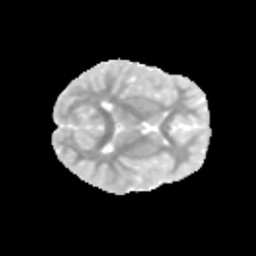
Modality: MD
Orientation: axial
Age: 10
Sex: male
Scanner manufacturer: siemens
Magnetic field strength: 3 T
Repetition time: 3.8 s
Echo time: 0.07 s